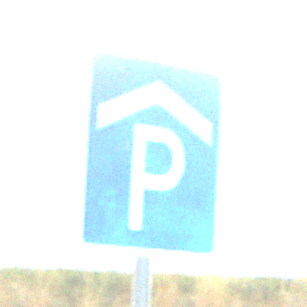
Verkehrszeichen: Parkhaus
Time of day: SunriseSunset
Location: Outdoor (RoadRail)
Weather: PartlyCloudy
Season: NotSpecified
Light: Natural